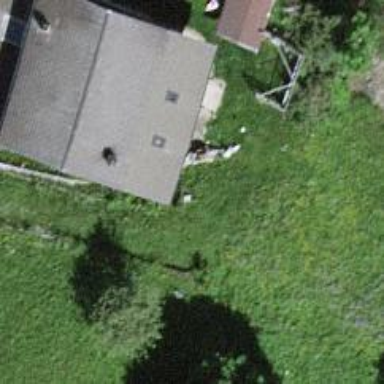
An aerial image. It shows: Simple house.